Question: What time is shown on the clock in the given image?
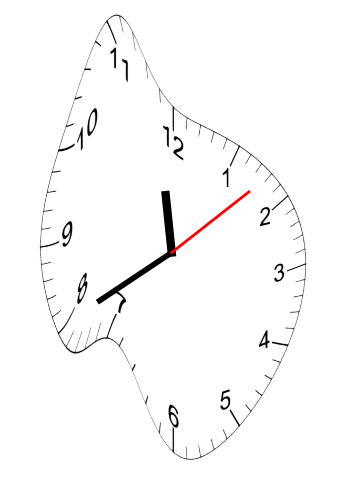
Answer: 11:40:08